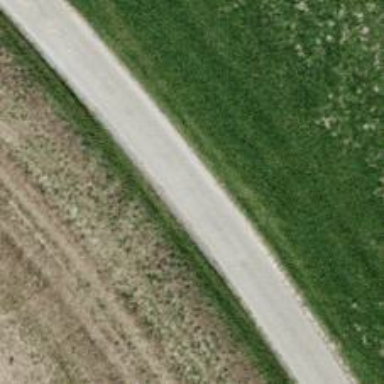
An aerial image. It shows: Unclassified road.